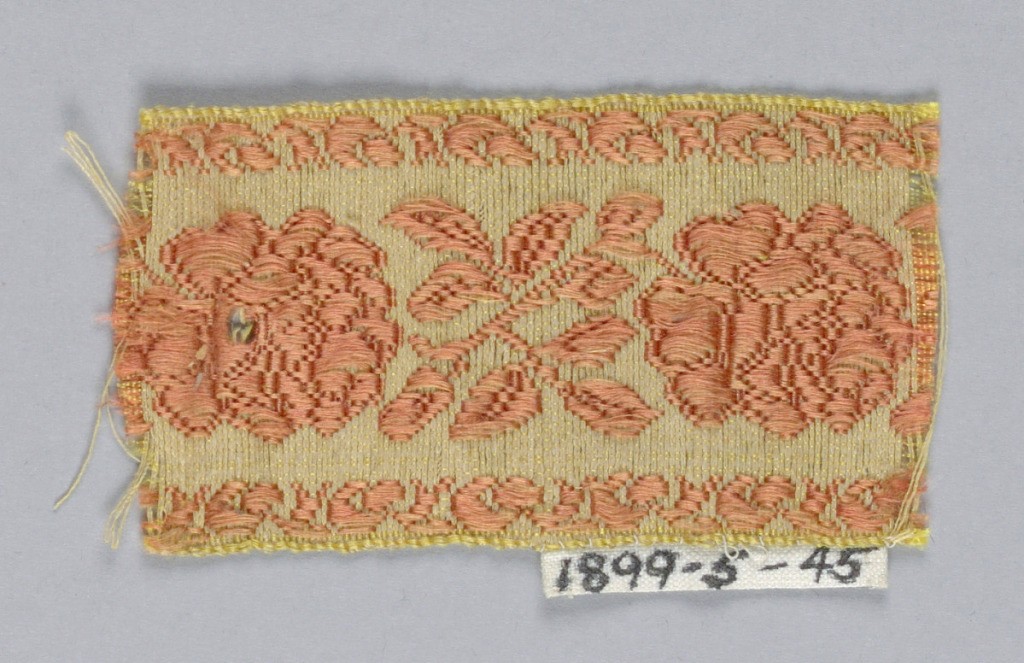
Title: Trimming fragment
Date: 19th century
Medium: silk Technique: woven
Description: Terra cotta roses on yellow/beige background.